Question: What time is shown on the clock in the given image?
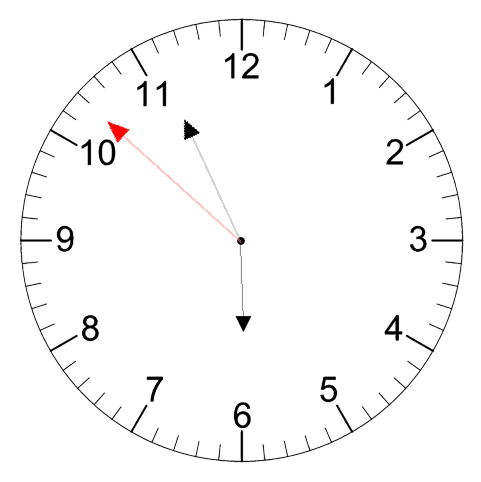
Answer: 05:55:52